Field crop: maize
Growth stage: 1
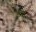
Species: salsola